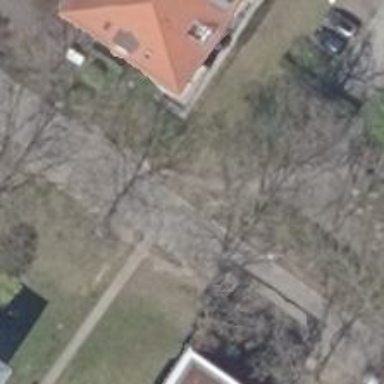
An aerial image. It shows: Footway.